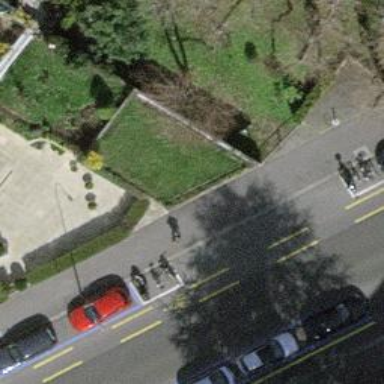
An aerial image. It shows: Driveway tunnel.